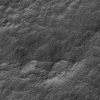
Atmospheric dust classification: not_dusty